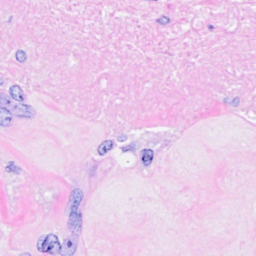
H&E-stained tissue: Breast